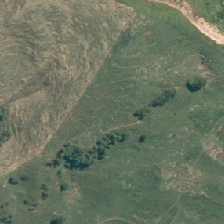
Land cover: low_producing_grassland